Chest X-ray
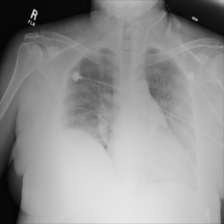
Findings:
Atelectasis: positive
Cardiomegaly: negative
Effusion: negative
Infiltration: negative
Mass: negative
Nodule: negative
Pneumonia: negative
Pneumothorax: negative
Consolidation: negative
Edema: negative
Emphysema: negative
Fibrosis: negative
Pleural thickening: negative
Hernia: negative